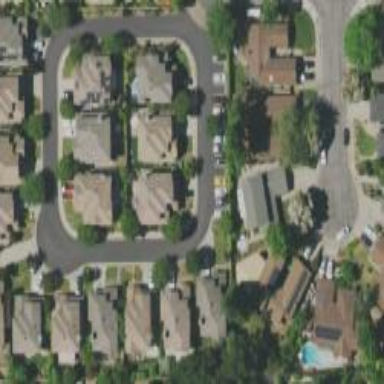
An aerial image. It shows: Smoothly paved residential road.